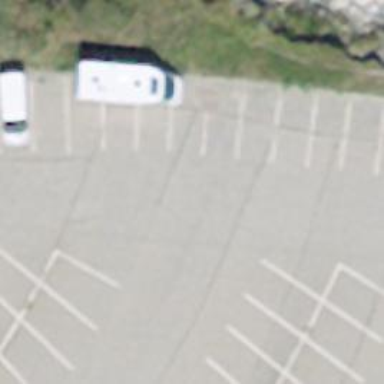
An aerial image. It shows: Parking aisle designated as service road.